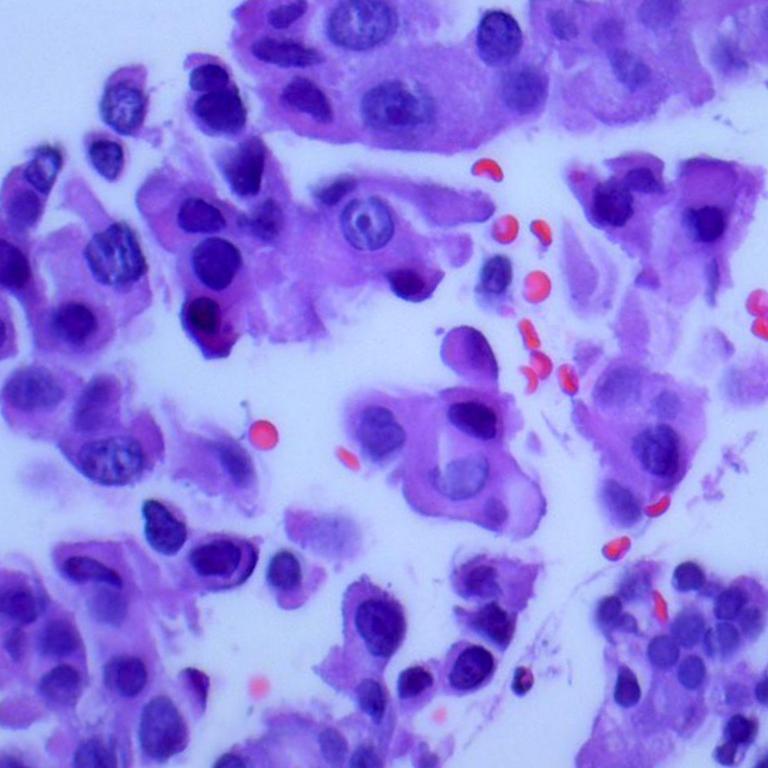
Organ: lung
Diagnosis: adenocarcinomas